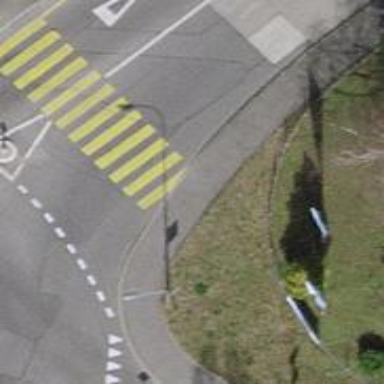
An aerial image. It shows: Kerb barrier.